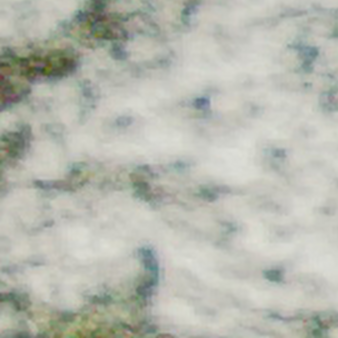
Label: other